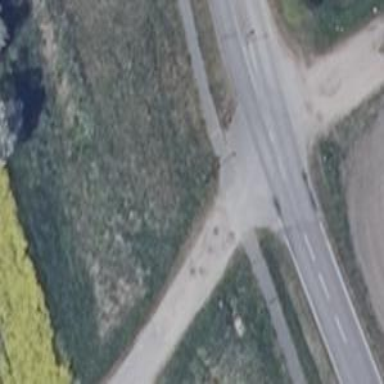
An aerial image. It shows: Asphalt path.